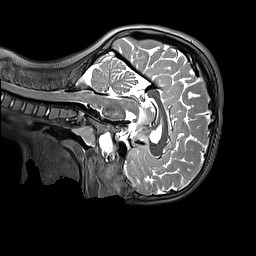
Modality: T2w
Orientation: sagittal
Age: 10
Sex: female
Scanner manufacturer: siemens
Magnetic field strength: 3 T
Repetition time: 3.2 s
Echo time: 0.408 s